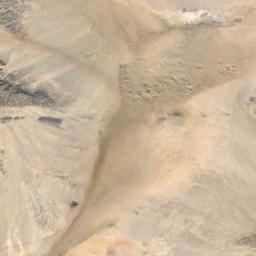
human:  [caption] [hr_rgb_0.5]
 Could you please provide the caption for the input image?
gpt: The desert has yellow sand and some sparse vegetation .

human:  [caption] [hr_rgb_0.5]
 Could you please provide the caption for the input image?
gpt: This is a yellow sand dune on the side .

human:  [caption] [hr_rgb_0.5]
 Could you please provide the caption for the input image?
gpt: The desert is full of white sand .

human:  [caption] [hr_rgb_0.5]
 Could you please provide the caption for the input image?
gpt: There is some vegetation in this desert .

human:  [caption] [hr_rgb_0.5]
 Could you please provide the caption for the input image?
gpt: A desert covered by sand and bare land .